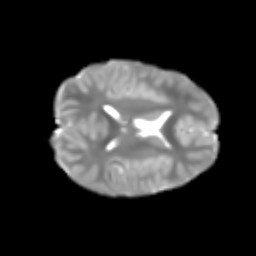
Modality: T2w
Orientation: axial
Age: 7
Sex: male
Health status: healthy